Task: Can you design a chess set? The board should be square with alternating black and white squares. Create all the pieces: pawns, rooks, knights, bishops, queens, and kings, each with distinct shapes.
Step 5068:
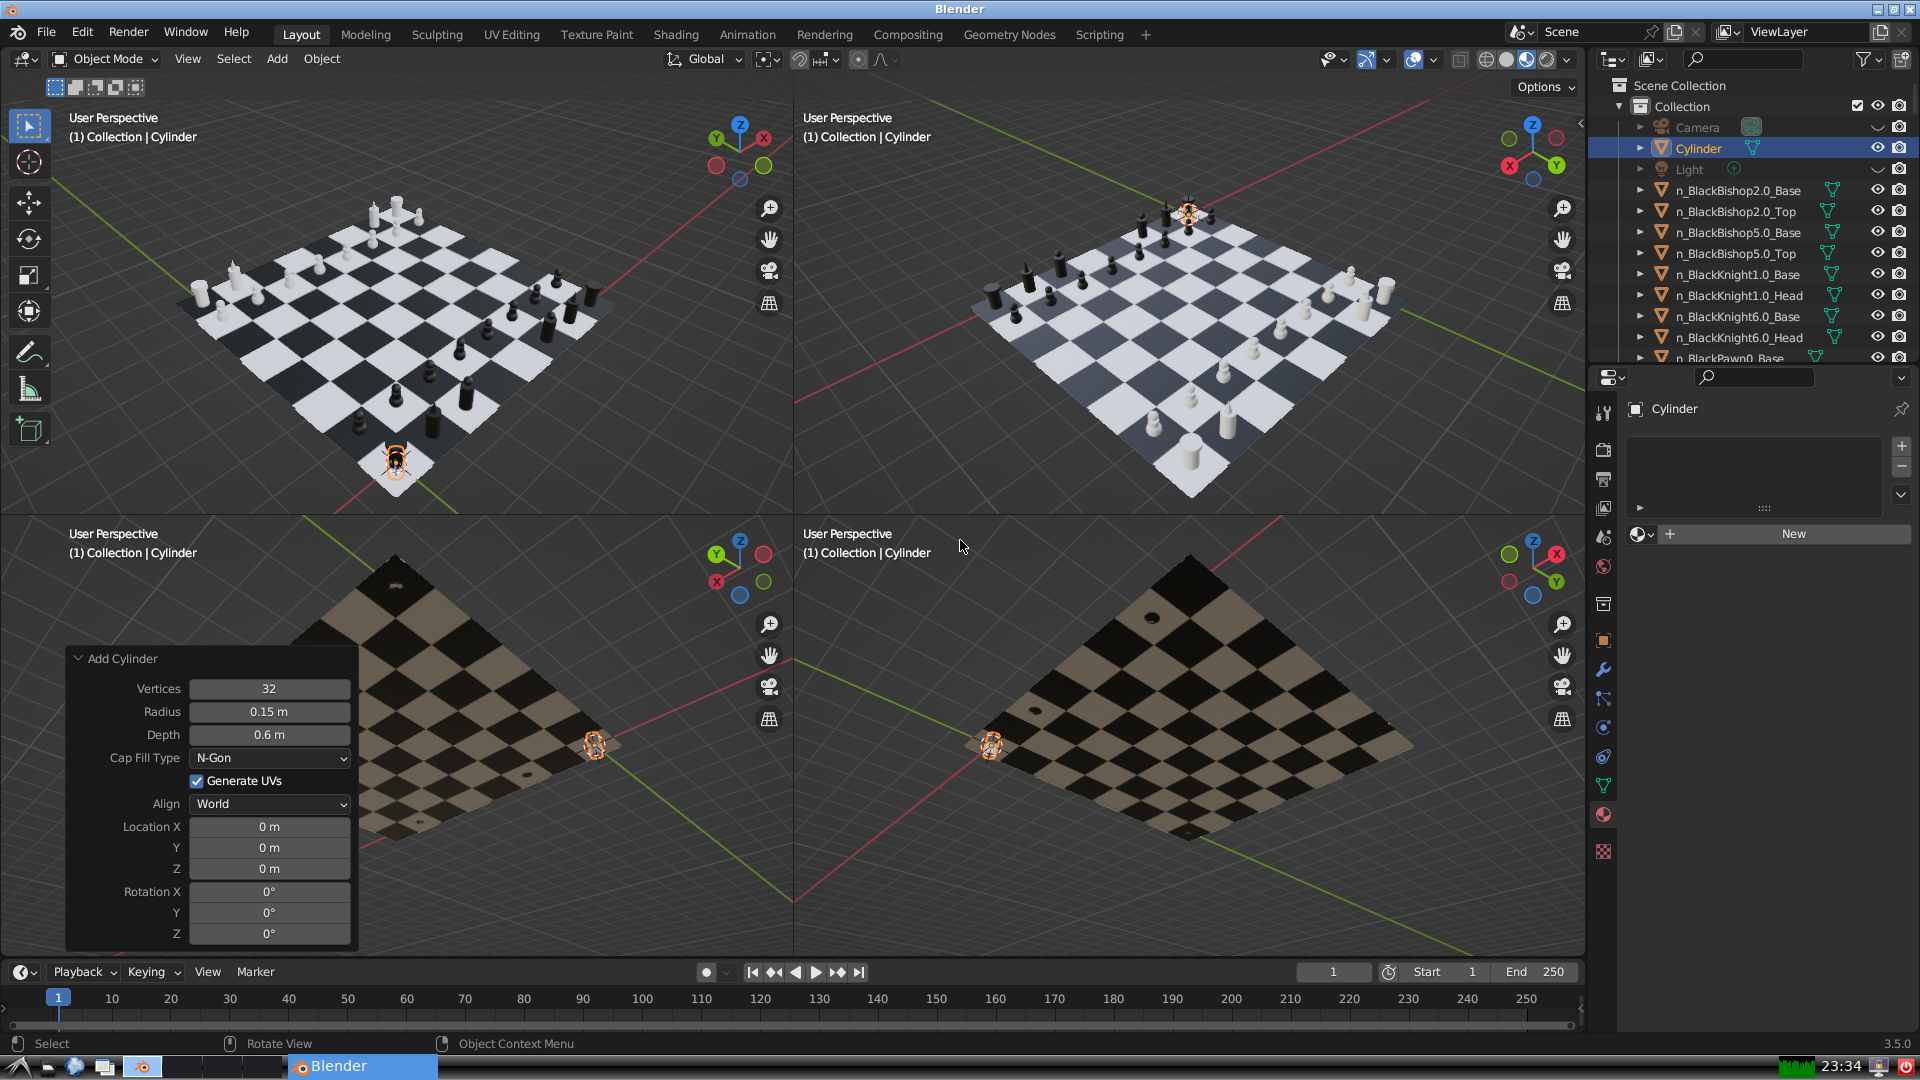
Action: {"mouse_move": [270, 731]}